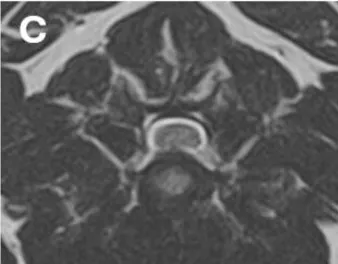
MRI images of the lesions found on MRI. (C) T2W axial image at the level of the minor C4-C5 intervertebral disc protrusion.
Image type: radiology (mri)